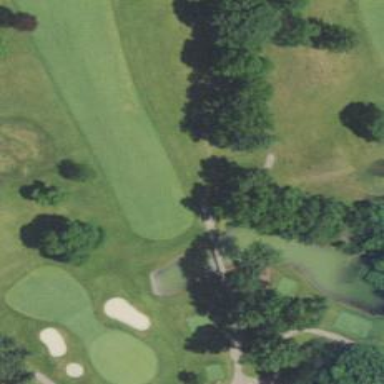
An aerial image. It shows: Asphalt path that serves as golf cartpath.